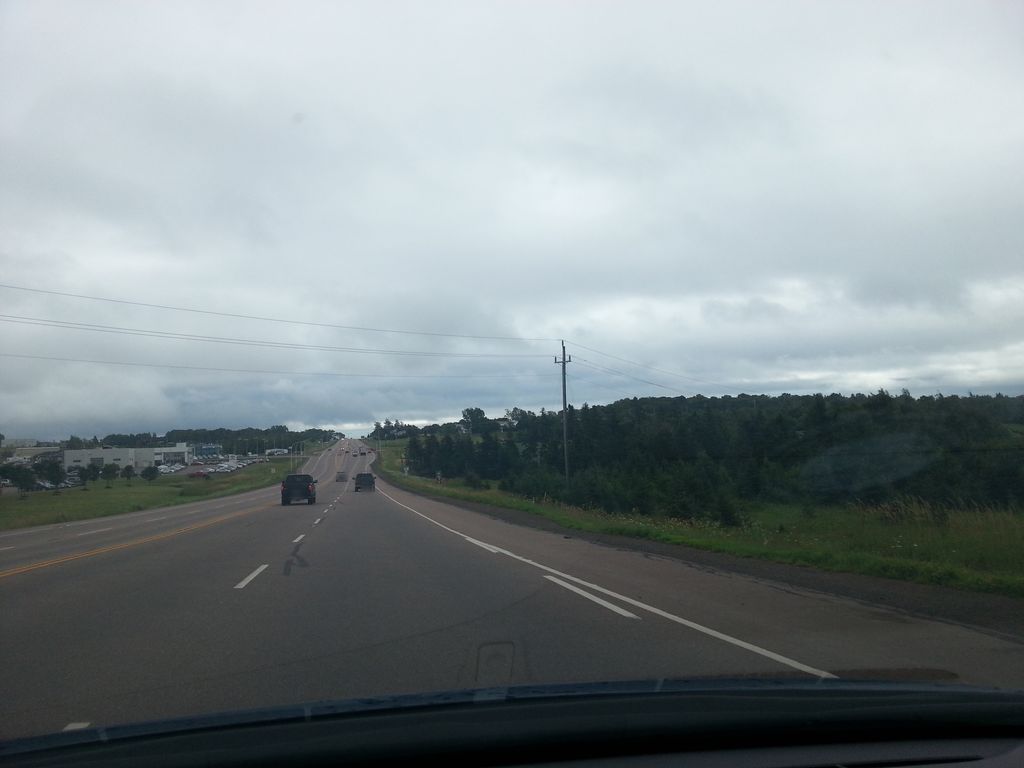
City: charlottetown